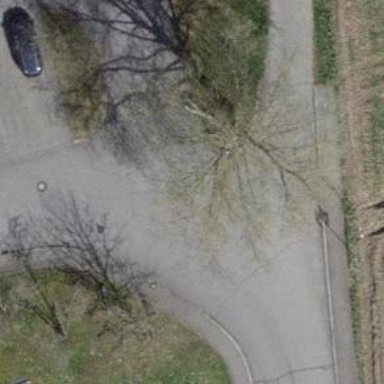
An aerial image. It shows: Service road with asphalt surface. There is sidewalk on the left side.